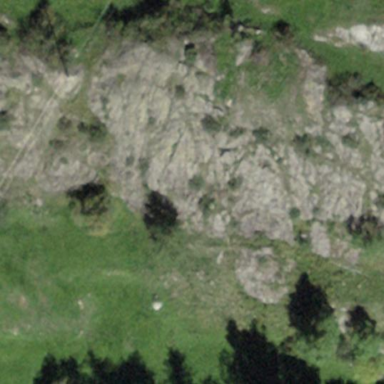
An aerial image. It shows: Landscape dominated by bare rock.